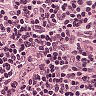
Metastatic tissue present: no